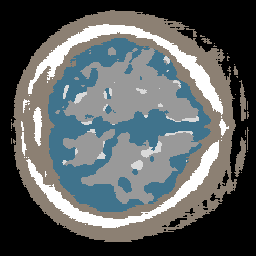
Label: no_lesion